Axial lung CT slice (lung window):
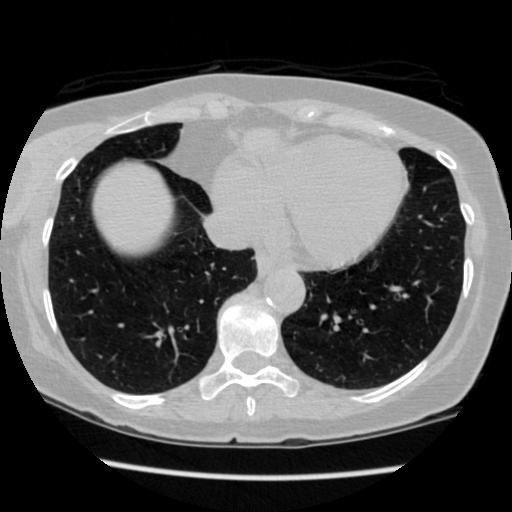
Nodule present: no